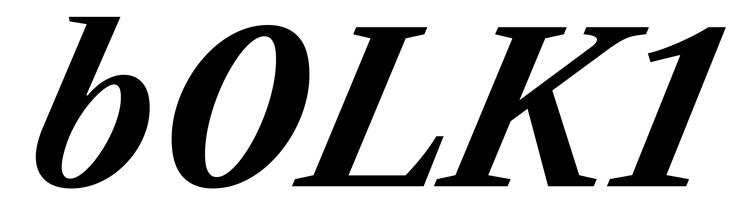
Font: LibreCaslonText-Italic_Bold_Italic